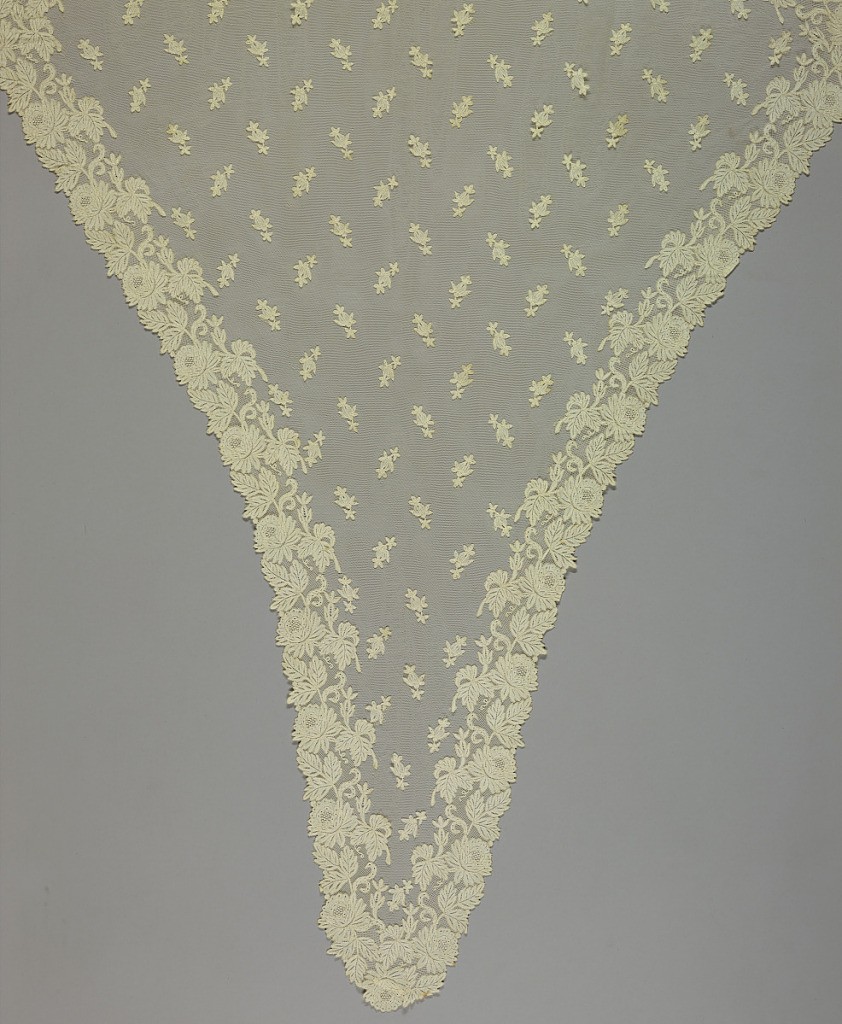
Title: Head covering
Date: early–mid-19th century
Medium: linen Technique: bobbin lace (late Valenciennes ground)
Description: Diamond-shaped head covering in a late-style Valenciennes design of a rounded three-quarter view of a repeating flower for the border and small detached buds for the field.